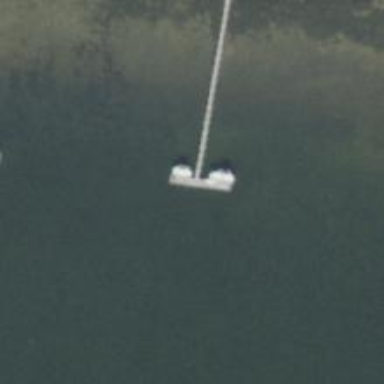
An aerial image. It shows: Man-made pier.